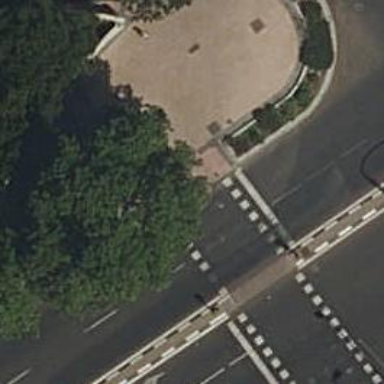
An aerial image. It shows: Crossing with traffic signals.